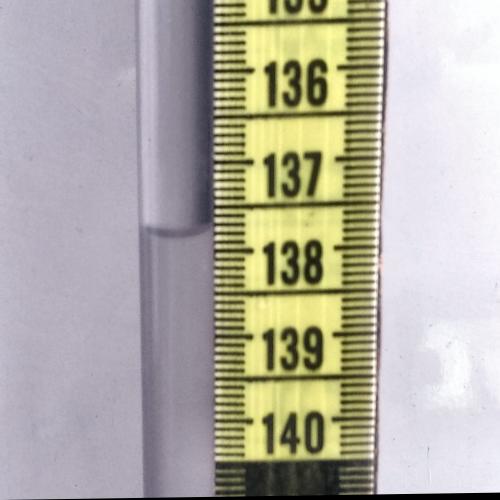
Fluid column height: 137.8 cm